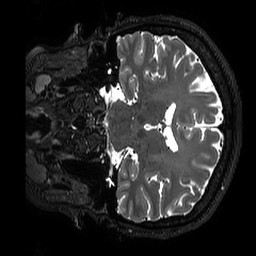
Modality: T2w
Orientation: coronal
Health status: ill
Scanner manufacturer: philips
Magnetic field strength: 3 T
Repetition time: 2.5 s
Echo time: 0.331 s